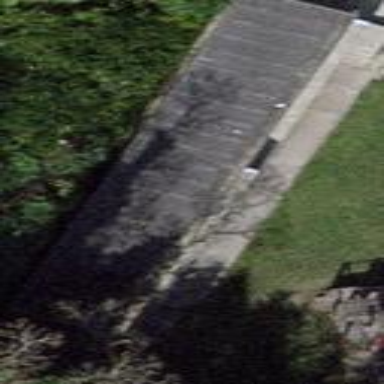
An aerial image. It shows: Shed building.